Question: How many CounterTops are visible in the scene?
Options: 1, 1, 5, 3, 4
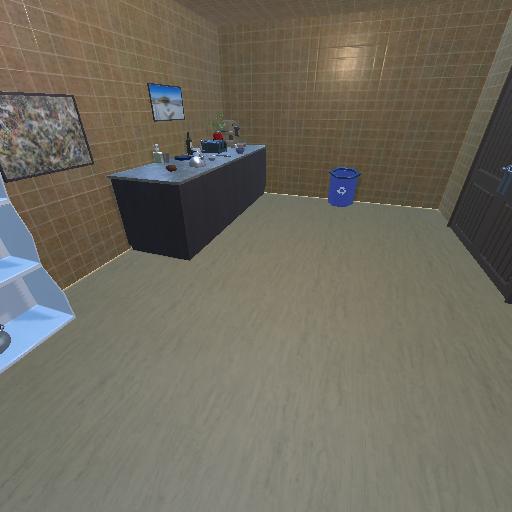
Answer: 1